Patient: sex M, age 70
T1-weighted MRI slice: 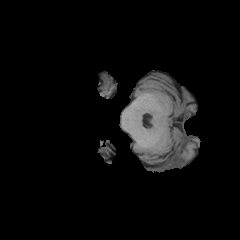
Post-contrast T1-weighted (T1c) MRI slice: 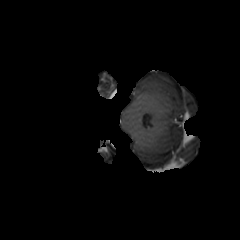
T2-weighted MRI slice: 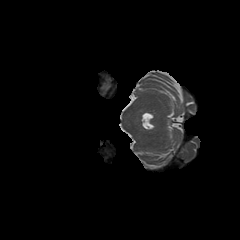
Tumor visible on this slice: no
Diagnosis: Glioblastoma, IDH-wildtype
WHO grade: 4